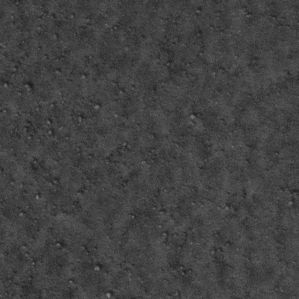
Label: frost